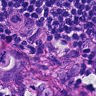
Metastatic tissue present: yes